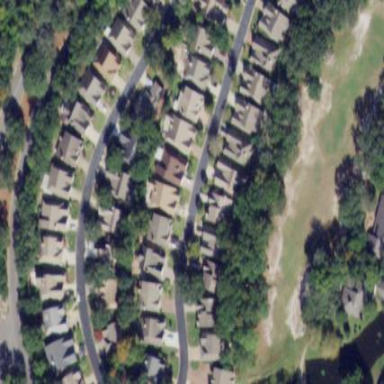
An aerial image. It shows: Residential area composed of single-family homes.